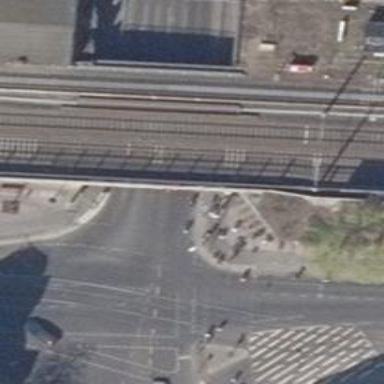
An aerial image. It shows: Crossing with traffic signals.